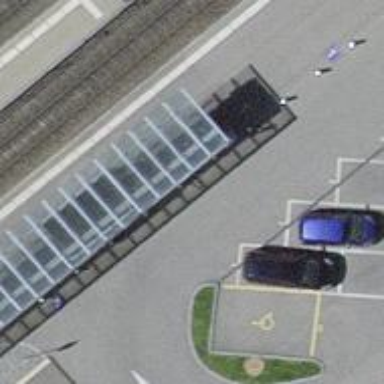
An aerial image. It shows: Car-sharing service available at this location.